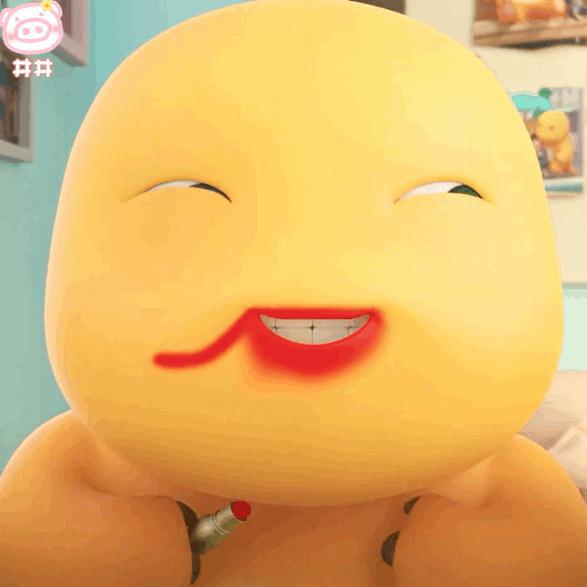
Label: nailong